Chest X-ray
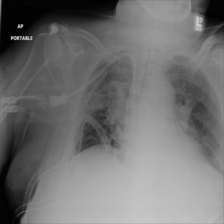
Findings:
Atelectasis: negative
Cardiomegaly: negative
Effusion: negative
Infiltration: negative
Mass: negative
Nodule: negative
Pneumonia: negative
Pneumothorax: negative
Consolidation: negative
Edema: negative
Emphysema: negative
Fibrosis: negative
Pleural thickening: negative
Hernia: negative